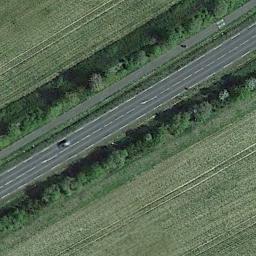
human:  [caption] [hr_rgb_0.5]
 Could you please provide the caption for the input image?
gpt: There is only one car on each highway .

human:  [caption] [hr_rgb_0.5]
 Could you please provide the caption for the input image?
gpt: A straight freeway goes through the lawn and many trees are on both sides of the freeway .

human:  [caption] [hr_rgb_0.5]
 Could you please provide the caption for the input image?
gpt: The freeway goes through the grass with a car .

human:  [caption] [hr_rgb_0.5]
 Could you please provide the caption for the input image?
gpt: The freeway is surrounded by a large area of ​​green farmland, And there is a car on the freeway .

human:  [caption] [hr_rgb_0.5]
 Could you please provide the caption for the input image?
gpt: There are green belts along the freeway .